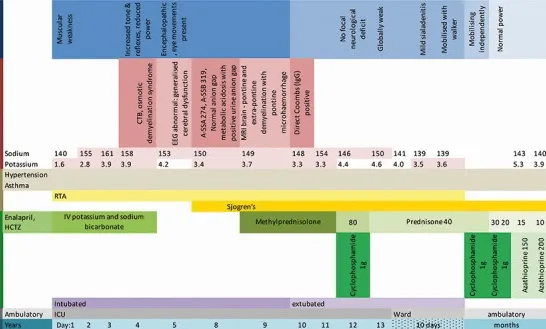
Sequence of events, including investigations, management, and response.
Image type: chart (chart)